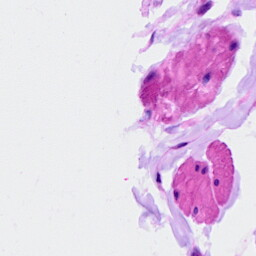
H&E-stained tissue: Breast